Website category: university
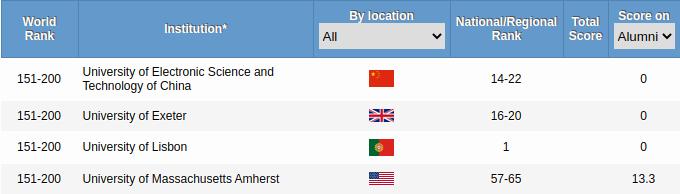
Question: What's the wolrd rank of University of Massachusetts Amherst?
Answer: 151-200

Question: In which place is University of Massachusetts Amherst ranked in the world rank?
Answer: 151-200

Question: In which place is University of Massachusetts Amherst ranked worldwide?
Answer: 151-200

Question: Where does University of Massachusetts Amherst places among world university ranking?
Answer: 151-200

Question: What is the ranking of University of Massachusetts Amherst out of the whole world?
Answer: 151-200

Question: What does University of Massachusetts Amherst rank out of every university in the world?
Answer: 151-200

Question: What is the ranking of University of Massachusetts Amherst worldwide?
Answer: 151-200

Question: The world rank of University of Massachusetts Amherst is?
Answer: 151-200

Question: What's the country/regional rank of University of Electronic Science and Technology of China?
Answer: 14-22

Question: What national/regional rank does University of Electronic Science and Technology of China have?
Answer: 14-22

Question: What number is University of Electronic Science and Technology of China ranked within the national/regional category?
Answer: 14-22

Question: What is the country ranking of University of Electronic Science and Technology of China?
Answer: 14-22

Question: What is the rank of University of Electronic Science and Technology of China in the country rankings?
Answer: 14-22

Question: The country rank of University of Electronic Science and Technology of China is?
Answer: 14-22

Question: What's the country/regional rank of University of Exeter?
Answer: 16-20

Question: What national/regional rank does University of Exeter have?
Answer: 16-20

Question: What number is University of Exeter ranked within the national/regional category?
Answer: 16-20

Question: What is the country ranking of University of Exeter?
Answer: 16-20

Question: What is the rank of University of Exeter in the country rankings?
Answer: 16-20

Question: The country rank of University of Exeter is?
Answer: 16-20

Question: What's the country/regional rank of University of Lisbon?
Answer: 1

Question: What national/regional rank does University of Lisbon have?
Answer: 1

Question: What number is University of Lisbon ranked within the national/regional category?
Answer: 1

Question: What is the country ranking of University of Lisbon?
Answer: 1

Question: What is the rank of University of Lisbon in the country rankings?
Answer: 1

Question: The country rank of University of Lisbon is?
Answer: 1

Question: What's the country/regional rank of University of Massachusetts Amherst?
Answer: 57-65

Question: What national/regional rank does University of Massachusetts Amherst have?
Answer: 57-65

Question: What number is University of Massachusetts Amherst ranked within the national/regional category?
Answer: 57-65

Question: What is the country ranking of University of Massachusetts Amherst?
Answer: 57-65

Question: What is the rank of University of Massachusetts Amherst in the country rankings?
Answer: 57-65

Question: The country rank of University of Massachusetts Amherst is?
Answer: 57-65

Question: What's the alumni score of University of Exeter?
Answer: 0

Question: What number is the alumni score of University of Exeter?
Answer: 0

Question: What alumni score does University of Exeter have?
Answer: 0

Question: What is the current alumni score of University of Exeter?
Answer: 0

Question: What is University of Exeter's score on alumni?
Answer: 0

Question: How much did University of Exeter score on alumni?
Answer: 0

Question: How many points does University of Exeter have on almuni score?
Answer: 0

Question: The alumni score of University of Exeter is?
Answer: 0

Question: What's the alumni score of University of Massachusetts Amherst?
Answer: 13.3

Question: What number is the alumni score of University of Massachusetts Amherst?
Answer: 13.3

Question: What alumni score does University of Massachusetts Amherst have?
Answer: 13.3

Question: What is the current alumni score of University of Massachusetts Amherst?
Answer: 13.3

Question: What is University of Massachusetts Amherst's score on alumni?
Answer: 13.3

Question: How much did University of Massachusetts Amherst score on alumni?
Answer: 13.3

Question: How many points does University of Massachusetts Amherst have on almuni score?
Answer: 13.3

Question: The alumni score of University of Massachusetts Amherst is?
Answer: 13.3

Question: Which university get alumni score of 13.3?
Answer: University of Massachusetts Amherst

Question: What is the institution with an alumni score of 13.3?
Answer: University of Massachusetts Amherst

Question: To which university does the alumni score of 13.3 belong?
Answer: University of Massachusetts Amherst

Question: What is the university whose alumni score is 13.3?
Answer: University of Massachusetts Amherst

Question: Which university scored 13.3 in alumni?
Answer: University of Massachusetts Amherst